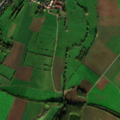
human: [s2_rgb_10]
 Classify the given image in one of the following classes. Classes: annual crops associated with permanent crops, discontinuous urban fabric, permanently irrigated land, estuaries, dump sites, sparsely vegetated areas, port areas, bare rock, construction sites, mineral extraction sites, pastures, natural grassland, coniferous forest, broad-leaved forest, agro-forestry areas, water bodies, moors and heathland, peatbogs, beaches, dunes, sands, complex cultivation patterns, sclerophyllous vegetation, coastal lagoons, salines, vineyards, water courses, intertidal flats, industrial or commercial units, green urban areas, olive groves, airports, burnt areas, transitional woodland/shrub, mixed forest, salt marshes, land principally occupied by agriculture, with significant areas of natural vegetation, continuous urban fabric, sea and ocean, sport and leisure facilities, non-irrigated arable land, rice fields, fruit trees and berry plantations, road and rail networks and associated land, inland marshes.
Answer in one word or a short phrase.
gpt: discontinuous urban fabric, non-irrigated arable land, pastures